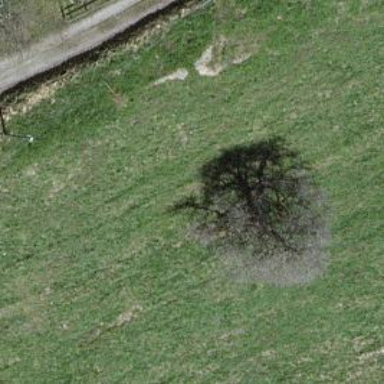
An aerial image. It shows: Beautiful tree in nature.